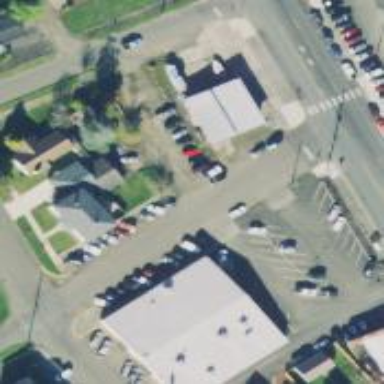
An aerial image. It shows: Alley classified as service road.